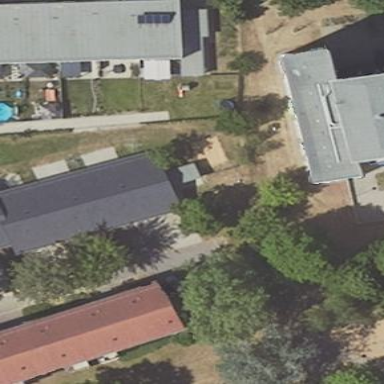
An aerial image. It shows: Semi-detached house.